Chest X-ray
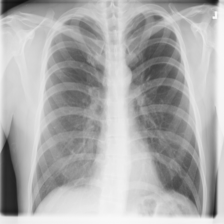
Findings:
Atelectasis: negative
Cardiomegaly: negative
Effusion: negative
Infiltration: negative
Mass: negative
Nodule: negative
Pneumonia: negative
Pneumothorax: negative
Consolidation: negative
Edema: negative
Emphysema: negative
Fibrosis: negative
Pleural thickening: negative
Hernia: negative